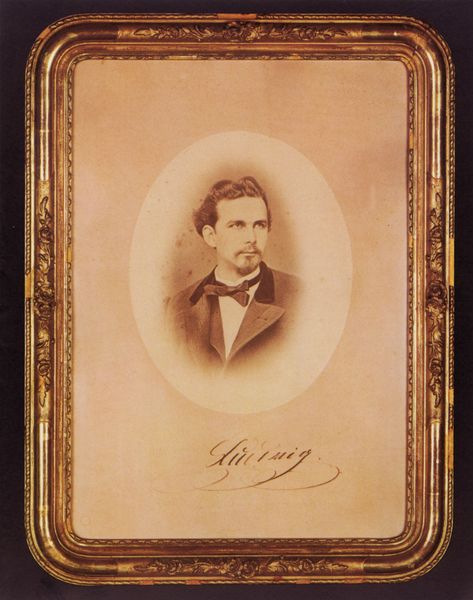
Titel: Zu Geschenkzwecken von König Ludwig II.
Künstler: Joseph Albert
Standort: München
Institution: Valentin-Karlstadt-Musäum, Sammlung König
Schlagwörter: dunkel, kopf, körper, mann, weiß, ocker, braun, frisur, glas, grau, haar, hell, hintergrund, mund, nase, ohr, profil, schmuck, schwarz, stirn, zeichnung, blick, beige, muster, ornament, rock, schleife, anzug, bart, hemd, jacke, jung, schnurrbart, augen, gesicht, kleidung, kragen, mensch, rahmen, samt, silber, vollbart, bild, bildnis, goldrahmen, hals, herr, portrait, porträt, signatur, auge, gold, haare, mantel, person, augenbrauen, en face, kinn, lippen, locken, scheitel, schulter, schultern, seide, oval, rund, schrift, wangen, bilderrahmen, schattierung, linien, sepia, könig, schnurbart, krawatte, dekor, floral, ornamente, metall, face, junge, wange, augenbraue, fliege, gehrock, hemdkragen, jackett, kinnbart, revers, jacket, masche, foto, fotografie, photographie, name, unterschrift, vergoldet, bayern, linie, kontur, druck, stich, portait, nd, schwarzweiß, buchstabe, buchstaben, konturen, schriften, beschriftung, barthaar, spitzbart, photo, ecken, schläfe, jüngling, junger mann, halbprofil, schläfen, binde, jakett, golden, gerahmt, taschen, ornamentik, fotographie, abgerundet, haartracht, ohre, handschrift, foro, gewellt, beschreibung, fot, ludwig, ludwig ii, kini, ludwig ii., passepartout, hemdskragen, könig ludwig, märchenkönig, lessing, daguerrotypie, revier, gemme, changieren, verblasst, ludwig 2, portröt, fotorahmen, könig ludwig ii., paspertou, autogramm, devotionalie, könig lundwig ii, portraiti, verwegen, flige, ovaö, ludwig der zwite, unterschift